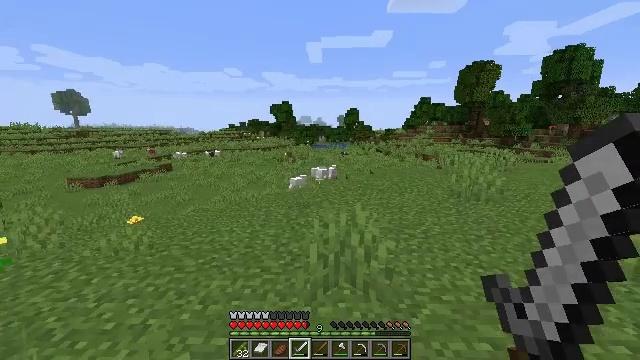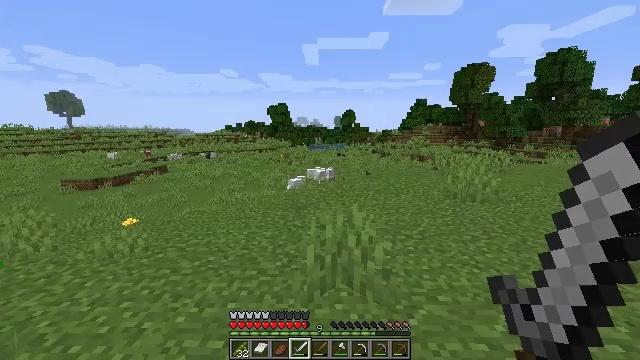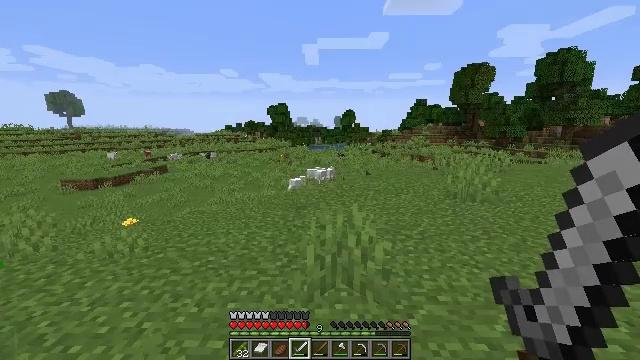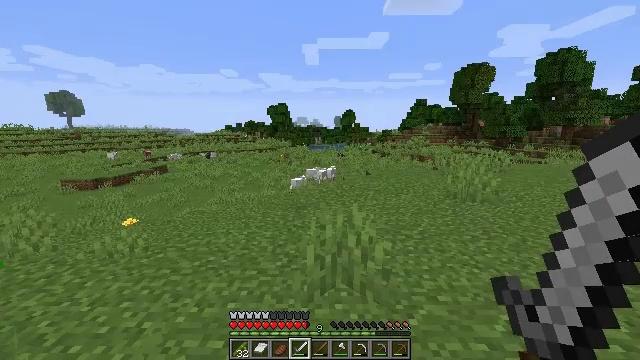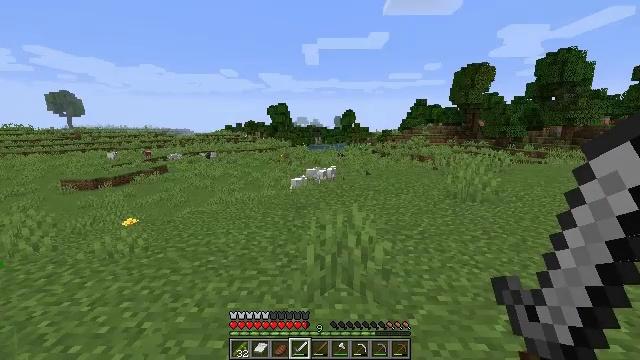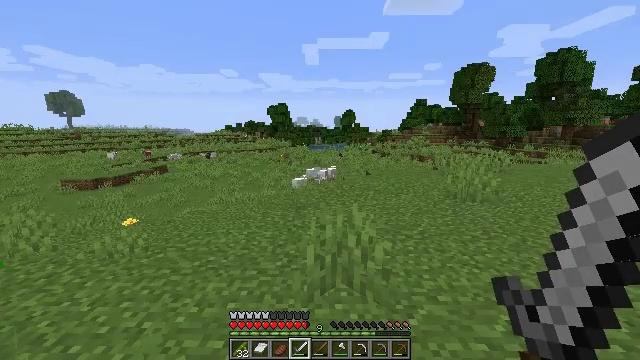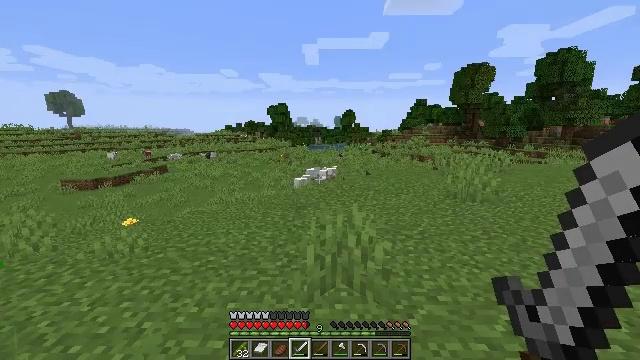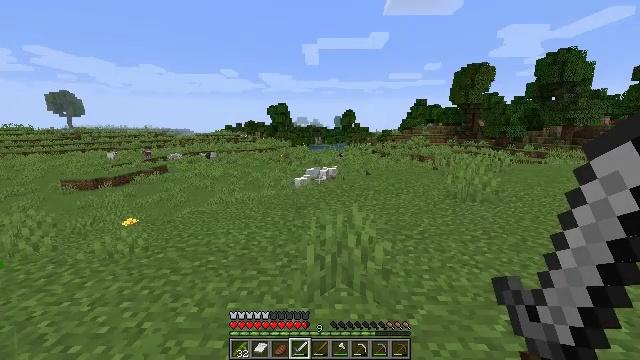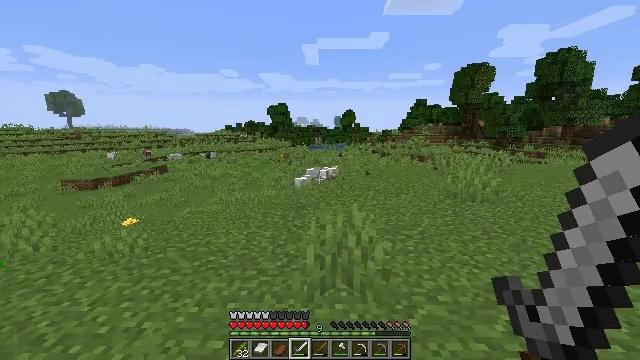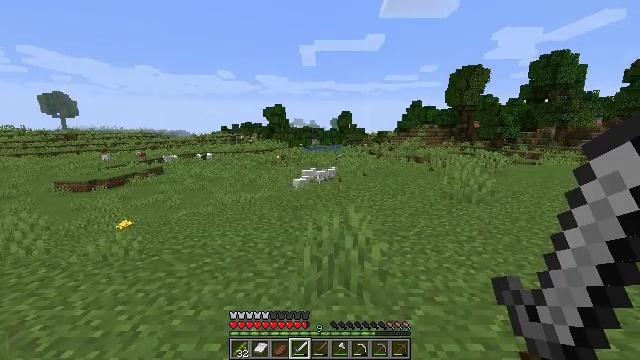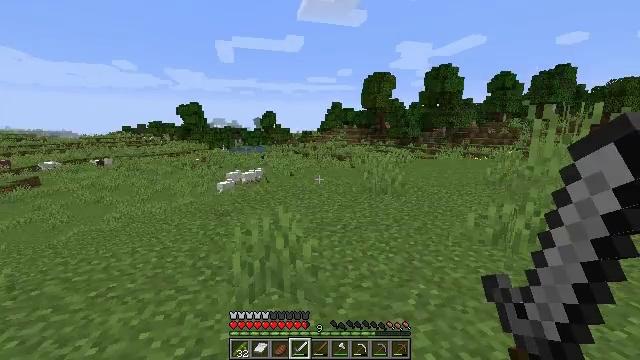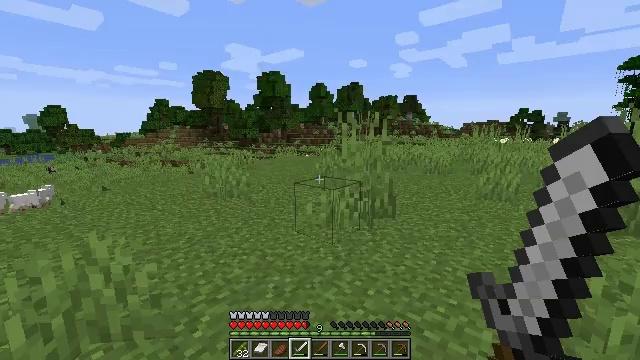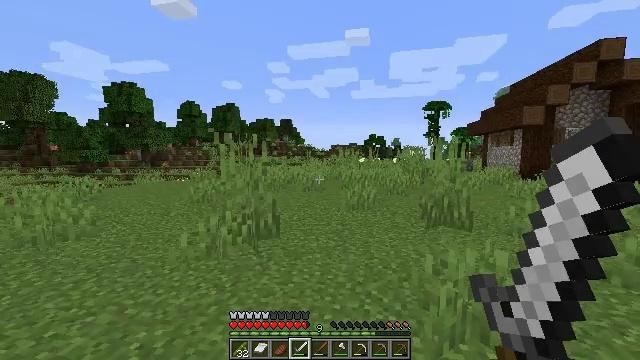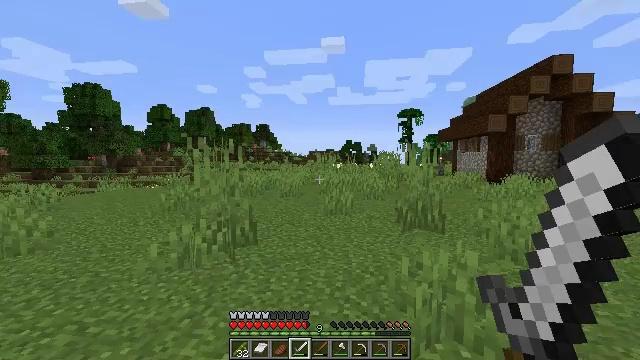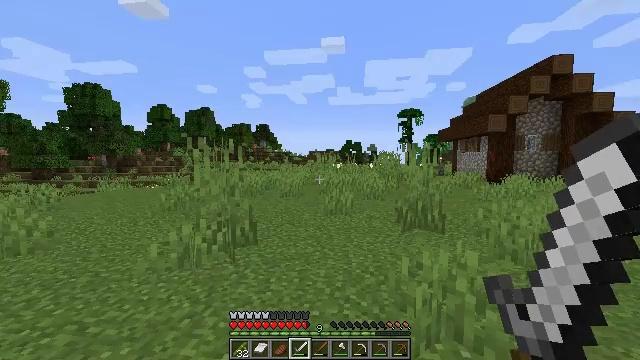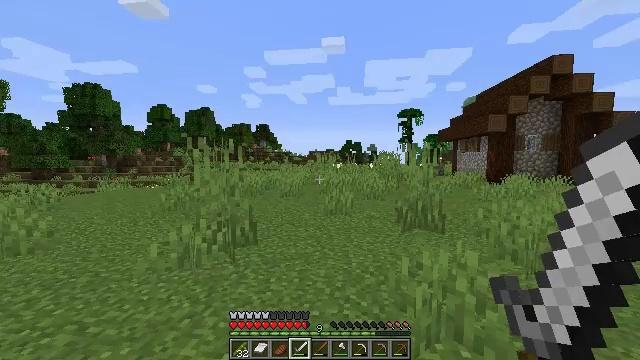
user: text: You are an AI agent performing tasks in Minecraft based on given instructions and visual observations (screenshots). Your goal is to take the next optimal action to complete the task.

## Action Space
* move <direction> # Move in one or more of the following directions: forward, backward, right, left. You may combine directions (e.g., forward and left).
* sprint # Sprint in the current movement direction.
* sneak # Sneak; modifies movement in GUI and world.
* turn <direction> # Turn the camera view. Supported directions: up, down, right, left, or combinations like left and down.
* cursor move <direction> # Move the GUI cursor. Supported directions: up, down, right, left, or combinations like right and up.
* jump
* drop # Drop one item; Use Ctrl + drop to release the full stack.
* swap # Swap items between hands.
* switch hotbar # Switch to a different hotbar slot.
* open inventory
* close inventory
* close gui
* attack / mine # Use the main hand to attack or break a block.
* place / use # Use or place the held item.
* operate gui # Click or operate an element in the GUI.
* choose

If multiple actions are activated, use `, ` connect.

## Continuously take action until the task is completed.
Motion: motion action
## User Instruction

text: Remove the large fern from the terrain.
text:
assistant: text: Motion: no_op
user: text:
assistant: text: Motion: no_op
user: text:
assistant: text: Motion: no_op
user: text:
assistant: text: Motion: no_op
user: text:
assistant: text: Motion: no_op
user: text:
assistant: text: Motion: no_op
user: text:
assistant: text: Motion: no_op
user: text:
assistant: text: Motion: no_op
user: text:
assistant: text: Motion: no_op
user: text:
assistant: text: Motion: turn right
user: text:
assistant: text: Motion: turn right
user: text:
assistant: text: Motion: turn right and up
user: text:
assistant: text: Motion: turn right and up
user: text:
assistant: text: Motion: no_op
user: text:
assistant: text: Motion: no_op
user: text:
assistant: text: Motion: no_op
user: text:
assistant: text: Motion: no_op
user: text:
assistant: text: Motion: no_op
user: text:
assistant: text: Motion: no_op
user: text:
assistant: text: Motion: turn right
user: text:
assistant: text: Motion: turn right and down
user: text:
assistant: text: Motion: turn right and down
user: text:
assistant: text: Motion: move forward, turn right and down
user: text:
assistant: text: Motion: move forward, turn right
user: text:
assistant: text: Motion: move forward
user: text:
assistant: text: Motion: move forward
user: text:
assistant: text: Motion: move forward, sprint, turn down
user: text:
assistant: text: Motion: move forward, sprint
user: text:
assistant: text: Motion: move forward, sprint
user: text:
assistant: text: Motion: move forward, sprint, turn down